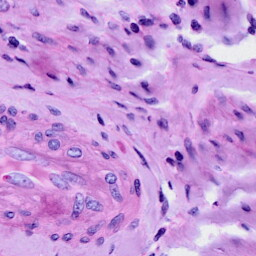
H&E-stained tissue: Cervix